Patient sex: F
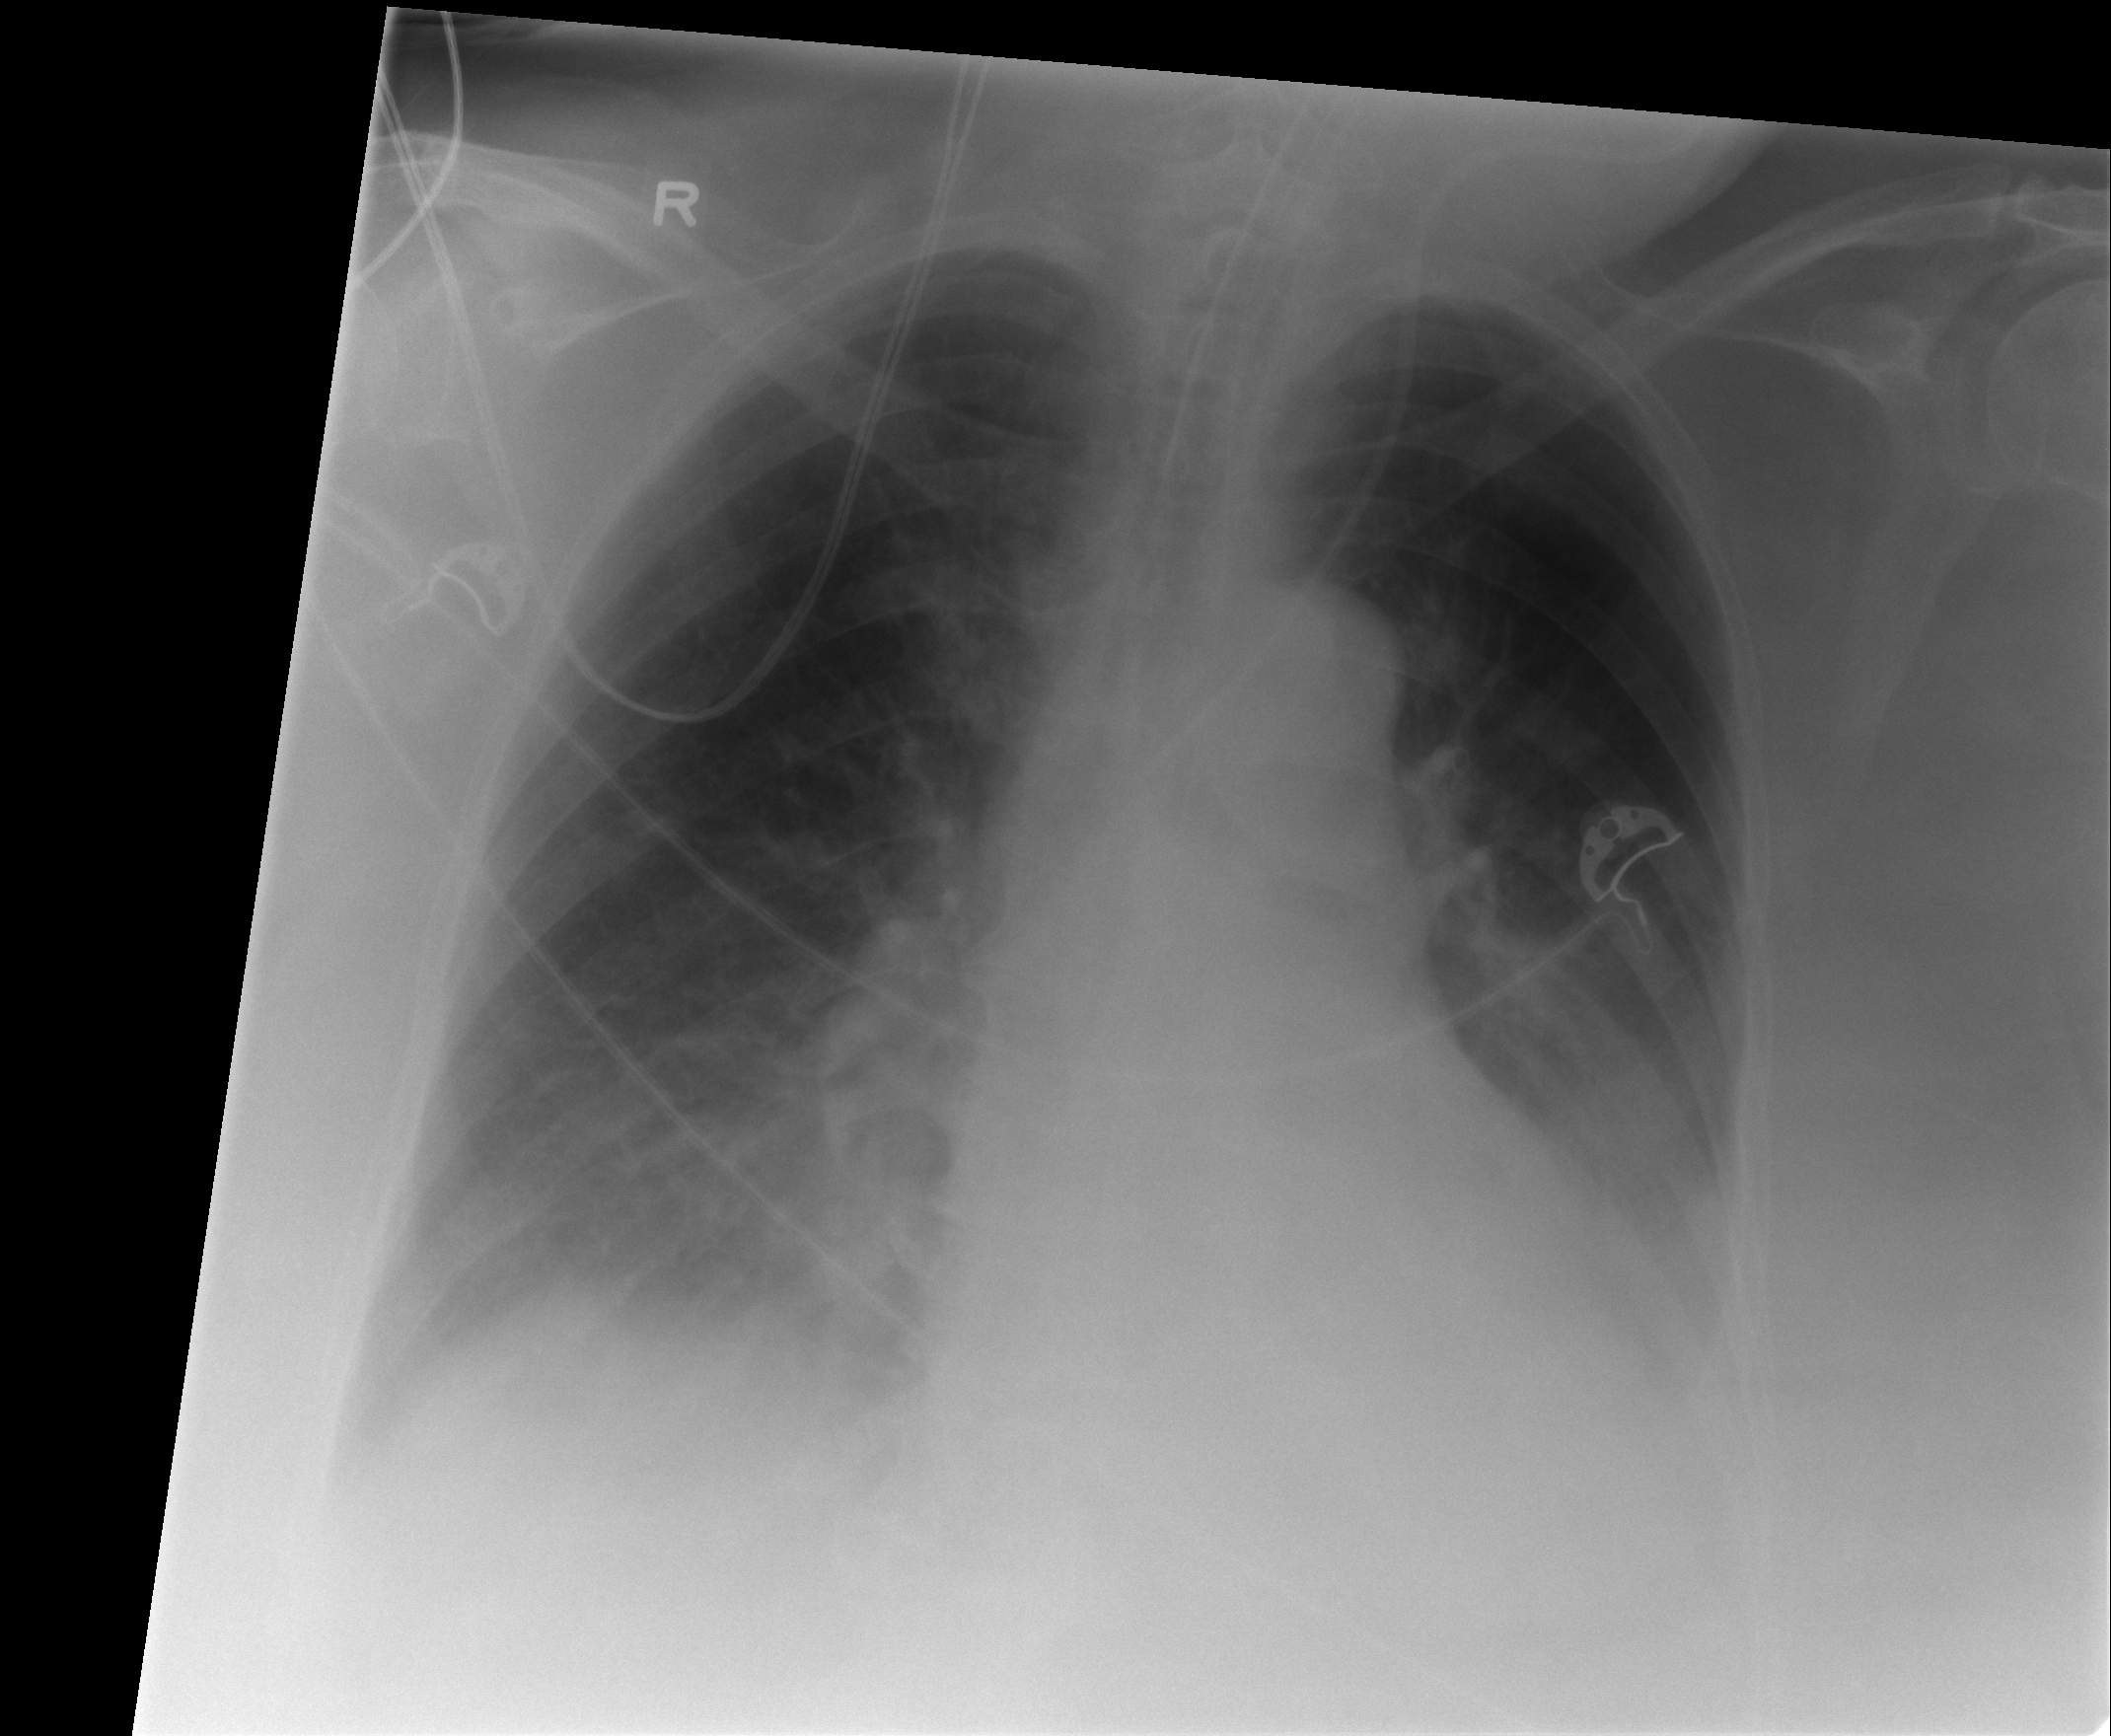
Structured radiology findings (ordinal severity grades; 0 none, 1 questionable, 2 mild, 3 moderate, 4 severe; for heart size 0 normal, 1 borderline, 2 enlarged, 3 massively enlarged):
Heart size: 0
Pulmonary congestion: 1
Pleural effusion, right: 2
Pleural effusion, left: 2
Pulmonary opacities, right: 0
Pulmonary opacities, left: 0
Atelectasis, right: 2
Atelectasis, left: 2